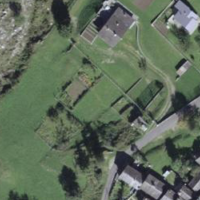
EUNIS habitat code: 32
Species observed at this site:
Veronica serpyllifolia